Field crop: tomato
Growth stage: 1
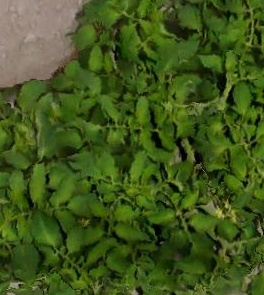
Species: tomato